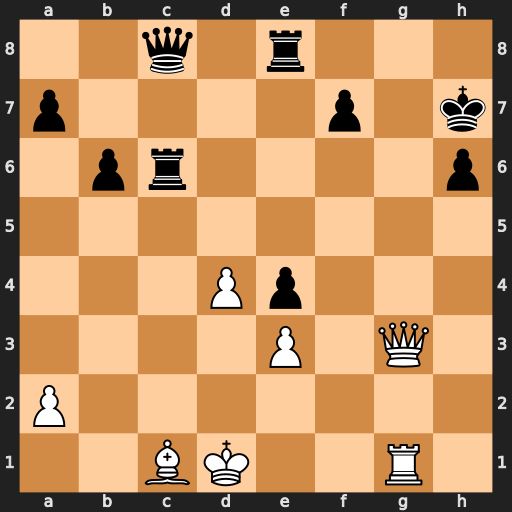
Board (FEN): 2q1r3/p4p1k/1pr4p/8/3Pp3/4P1Q1/P7/2BK2R1
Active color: w
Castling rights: -
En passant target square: -
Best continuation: Qg7#